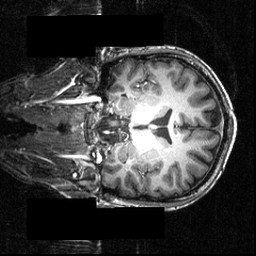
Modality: T1w
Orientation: coronal
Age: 26
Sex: male
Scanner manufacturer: siemens
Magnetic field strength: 3.951 T
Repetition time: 1.5 s
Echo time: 0.00335 s